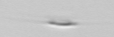
Label: Cylindrotheca_morphotype1